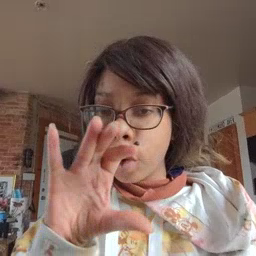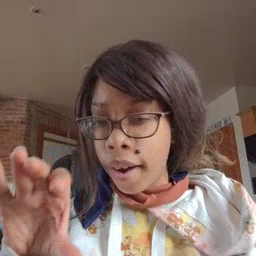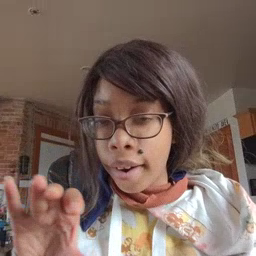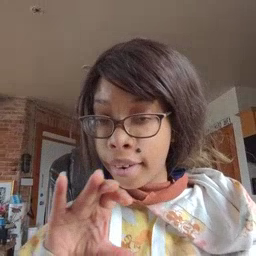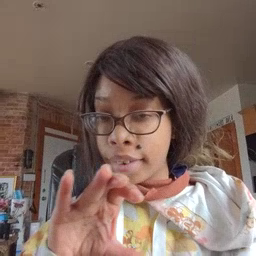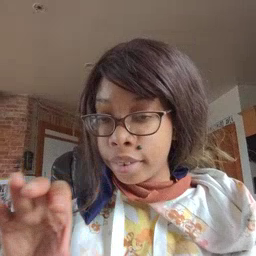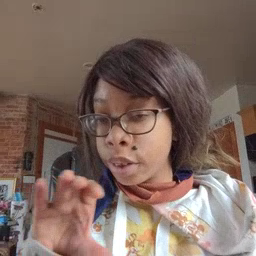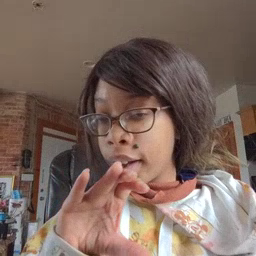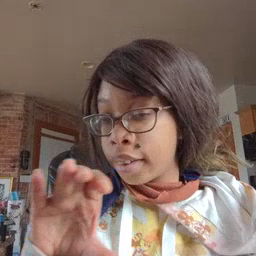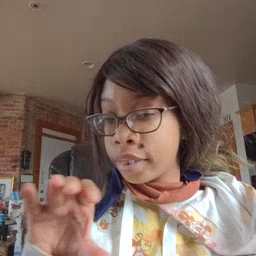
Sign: chocolate